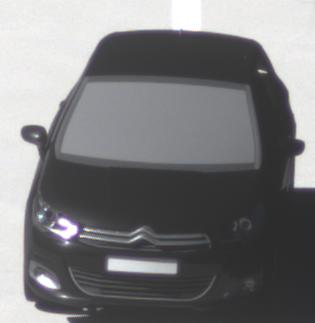
Make: Citroen
Model: C4 VTi 95
Detailed model: C4 (II)
Model produced from: 2012/08
Model produced until: 2013/06
Doors: 5
Color: black
Road condition: dry road
Daytime: midday
Contrast: high contrast